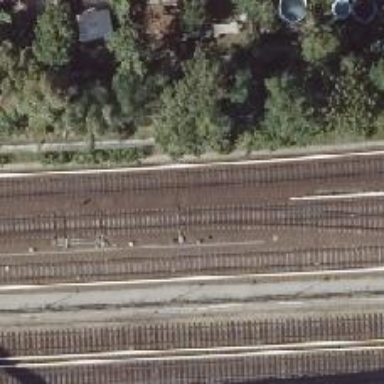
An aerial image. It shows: Railway signal.